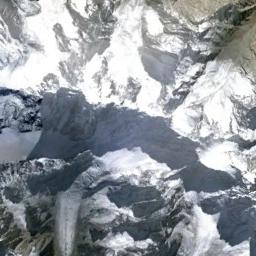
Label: snowberg